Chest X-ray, AP view. Patient: 40 years old, sex M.
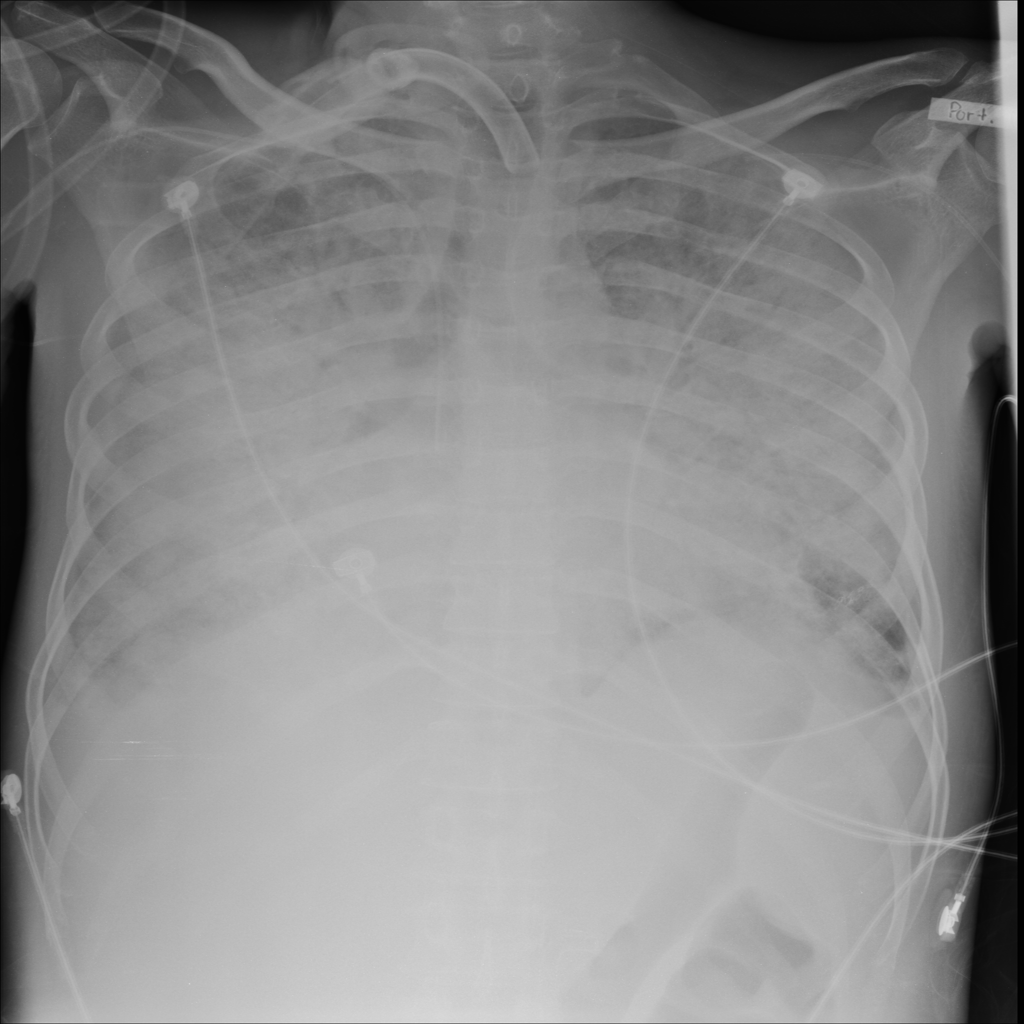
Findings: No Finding